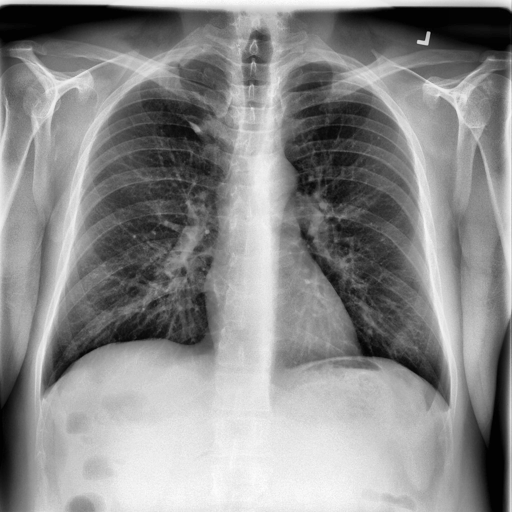
Finding: NORMAL